Question: I receive the following error when I run my spec file:

I've read over the following questions to no avail:
- <URL>
I'm not sure that I've set up my Ruby project with rspec and factory_girl correctly. Here are the associated files:
player.rb
'''
class Player
attr_accessor :name
def initialize(string)
@name = string
end
end
'''
players.rb (factory)
'''
require './player'
FactoryGirl.define do
factory :player do
name "Cliff Levingston"
end
end
'''
player_spec.rb
'''
require 'spec_helper'
describe 'Player' do
context 'when created' do
it "should include a #name" do
player1 = FactoryGirl.build :player
# player1.name = "Gerald"
expect(player1.name).to eql "Cliff Levingston"
end
end
end
'''
Gemfile
'''
source 'hhtps://rubygems.org'
gem 'guard'
gem 'guard-shell'
gem 'rspec'
gem 'factory_girl', '~> 4.0'
gem 'rb-fsevent', '~> 0.9'
'''
Gemfile.lock
'''
GEM
remote: hhtps://rubygems.org/
specs:
activesupport (4.0.1)
i18n (~> 0.6, >= 0.6.4)
minitest (~> 4.2)
multi_json (~> 1.3)
thread_safe (~> 0.1)
tzinfo (~> 0.3.37)
atomic (1.1.14)
celluloid (0.15.2)
timers (~> 1.1.0)
coderay (1.0.9)
diff-lcs (1.2.5)
factory_girl (4.3.0)
activesupport (>= 3.0.0)
ffi (1.9.3)
formatador (0.2.4)
guard (2.2.3)
formatador (>= 0.2.4)
listen (~> 2.1)
lumberjack (~> 1.0)
pry (>= 0.9.12)
thor (>= 0.18.1)
guard-shell (0.5.1)
guard (>= 1.1.0)
i18n (0.6.5)
listen (2.2.0)
celluloid (>= 0.15.2)
rb-fsevent (>= 0.9.3)
rb-inotify (>= 0.9)
lumberjack (1.0.4)
method_source (0.8.2)
minitest (4.7.5)
multi_json (1.8.2)
pry (0.9.12.2)
coderay (~> 1.0.5)
method_source (~> 0.8)
slop (~> 3.4)
rb-fsevent (0.9.3)
rb-inotify (0.9.2)
ffi (>= 0.5.0)
rspec (2.14.1)
rspec-core (~> 2.14.0)
rspec-expectations (~> 2.14.0)
rspec-mocks (~> 2.14.0)
rspec-core (2.14.7)
rspec-expectations (2.14.4)
diff-lcs (>= 1.1.3, < 2.0)
rspec-mocks (2.14.4)
slop (3.4.6)
thor (0.18.1)
thread_safe (0.1.3)
atomic
timers (1.1.0)
tzinfo (0.3.38)
PLATFORMS
ruby
DEPENDENCIES
factory_girl (~> 4.0)
guard
guard-shell
rb-fsevent (~> 0.9)
rspec
'''
spec_helper.rb
'''
require 'rspec'
require 'factory_girl'
RSpec.configure do |config|
# FactoryGirl
FactoryGirl.find_definitions
# Use color in STDOUT
config.color_enabled = true
# Use color not only in STDOUT but also in pagers and files
config.tty = true
# Use the specified formatter
config.formatter = :documentation # :progress, :html, :textmate
# Run specs in random order to surface order dependencies. If you find an
# order dependency and want to debug it, you can fix the order by providing
# the seed, which is printed after each run.
# --seed 1234
config.order = "random"
end
'''
I'd like to better understand what I omitted or need to add in order to remove the ArgumentError (0 for 1).
Thanks in advance.
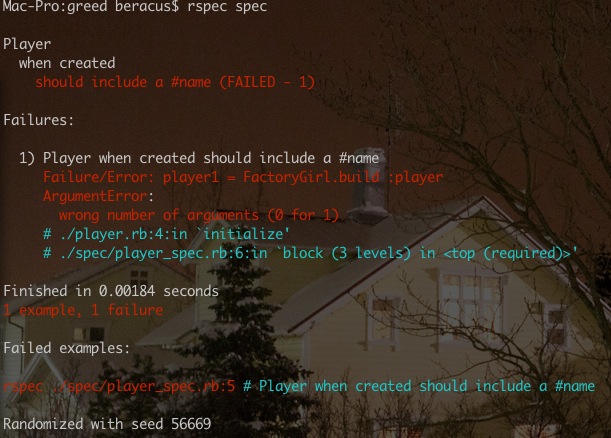
Answer: I believe the issue is with your player model requiring an argument at initialization.
Try this instead:
'''
class Player
attr_accessor :name
def initialize(options={})
@name = options[:name]
end
end
'''
When 'FactoryGirl' initializes the model, it will initialize with a 'nil' 'name' attribute like this:
'''
1.9.3p448 :013 > Player.new
#<Player:0x000000017acff0 @name=nil>
'''
You can then define the name as you intend in your commented out line. This will also allow you to initialize a 'Player' with a hash like:
'''
1.9.3p448 :012 > Player.new(name: "something")
#<Player:0x00000003b53008 @name="something">
'''